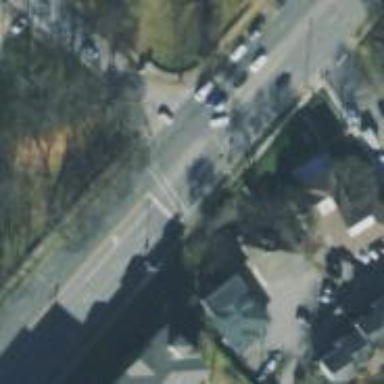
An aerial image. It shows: Marked road crossing.